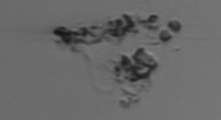
Label: detritus